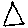
Label: triangle